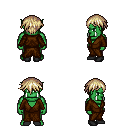
a pixel art fantasy rpg character, male body template, orc, green skin, brown robe, magenta pants, white blonde short bangs hairstyle, black shoes, four views (front, back, left, right), 2x2 character sprite sheet, small pixel art, hard edges, no anti-aliasing